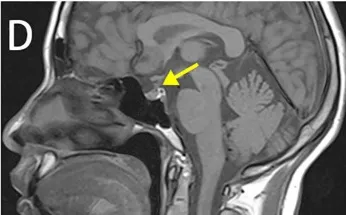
(D) MRI scan of the pituitary gland.
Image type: radiology (mri)